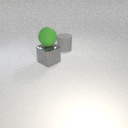
large gray metal cube below large green rubber sphere